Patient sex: M
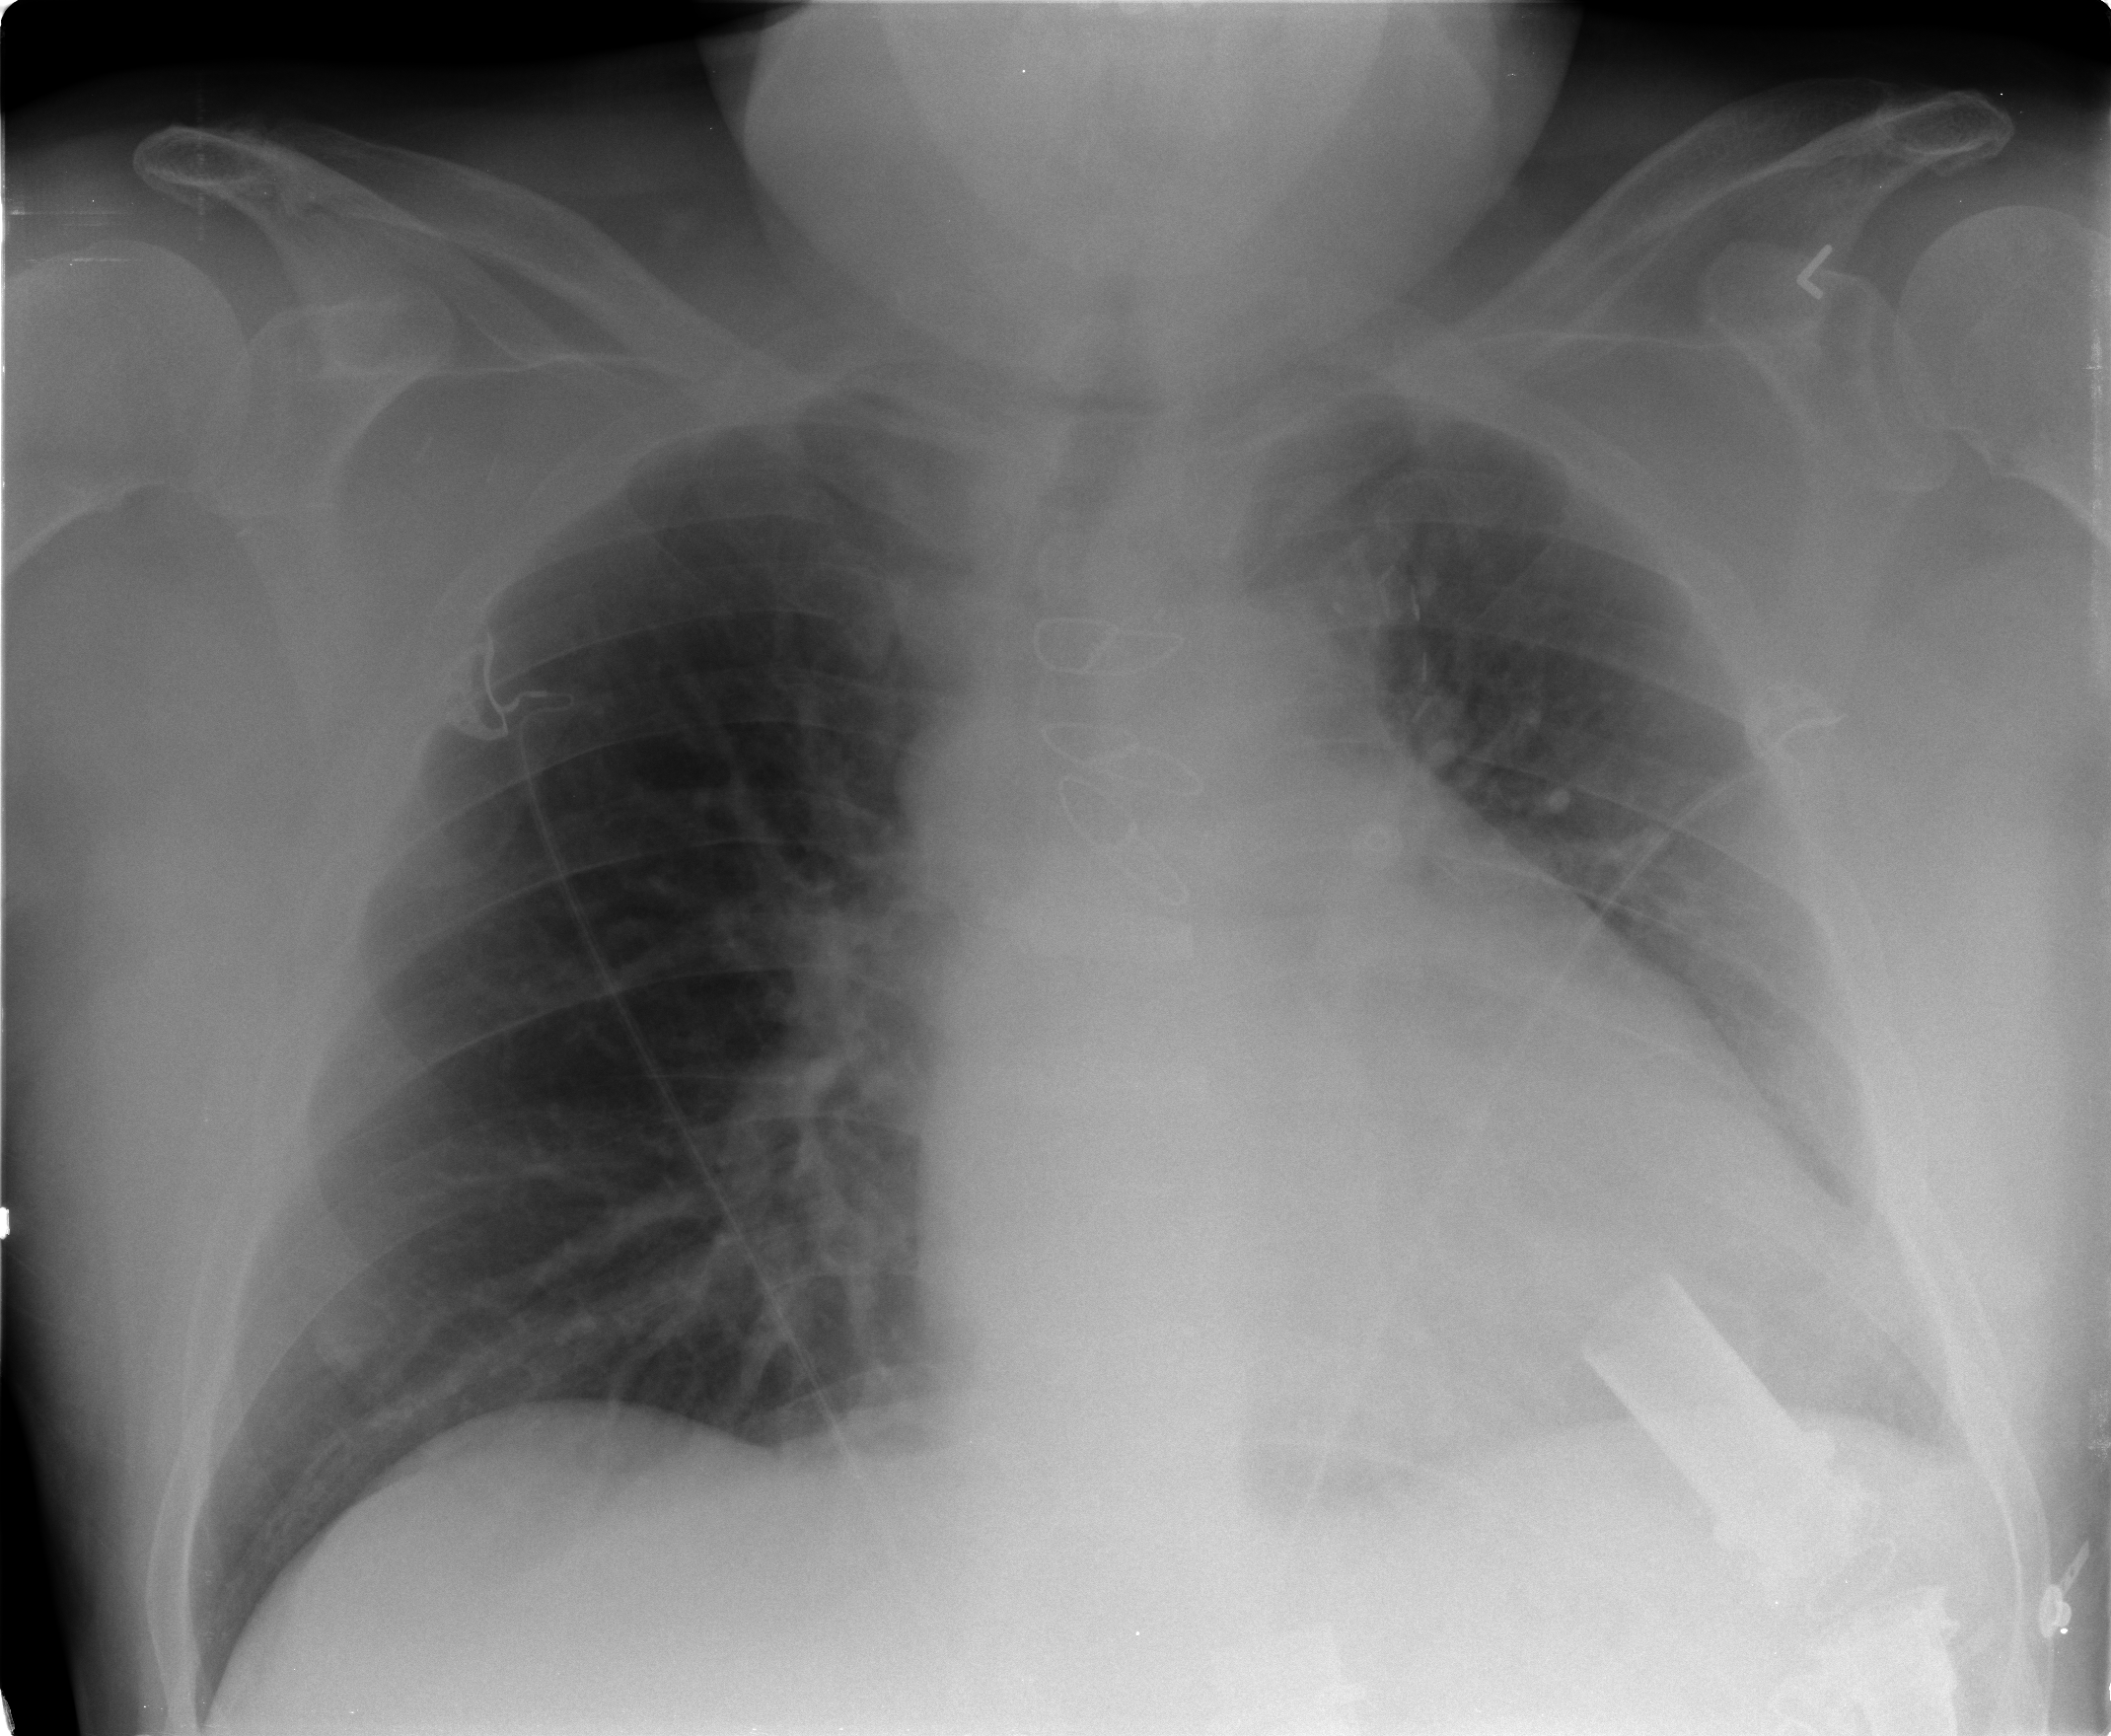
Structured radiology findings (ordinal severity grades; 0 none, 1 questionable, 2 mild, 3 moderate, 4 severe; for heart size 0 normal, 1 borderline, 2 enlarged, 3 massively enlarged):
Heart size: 2
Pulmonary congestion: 2
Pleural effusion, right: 0
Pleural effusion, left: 0
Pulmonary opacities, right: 0
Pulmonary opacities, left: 0
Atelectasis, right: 2
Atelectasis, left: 2